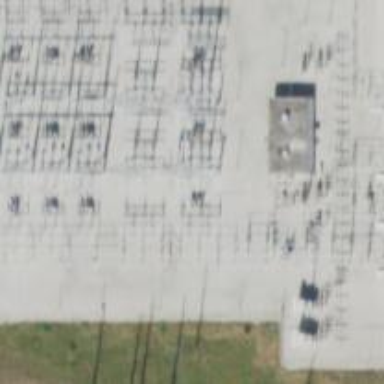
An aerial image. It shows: Switch for power supply.